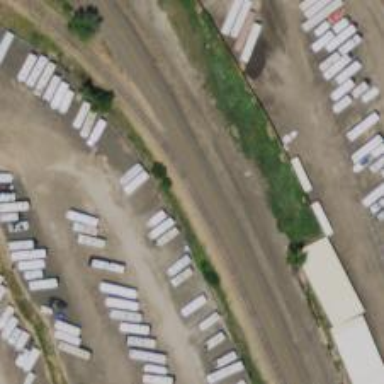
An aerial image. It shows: Rail spur service.